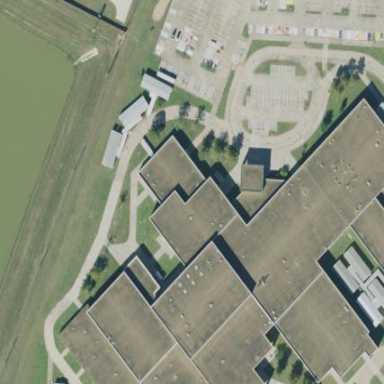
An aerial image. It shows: School building.